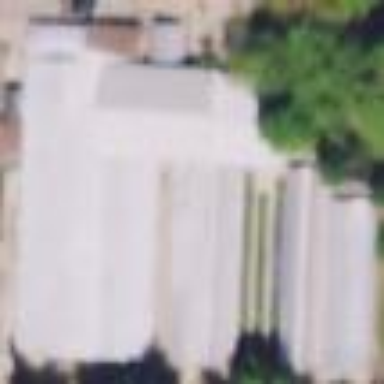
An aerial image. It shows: Garden center.